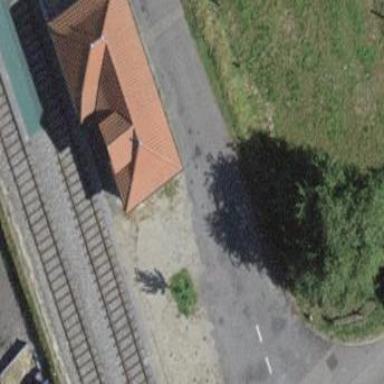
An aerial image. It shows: Train station building.